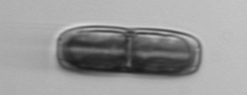
Label: Ephemera